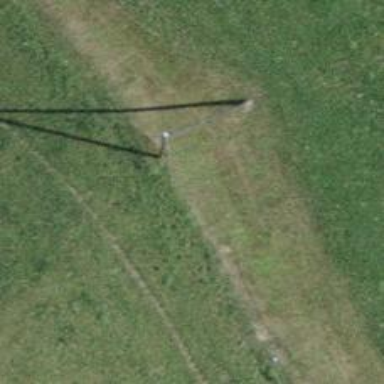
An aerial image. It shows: Utility pole in the area.